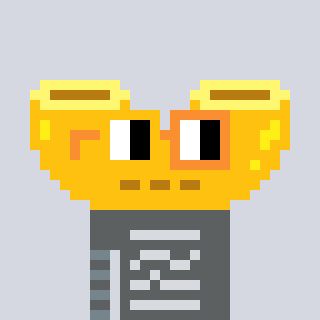
a pixel art character with square yellow and orange glasses, a macaroni-shaped head and a cold-colored body on a cool background